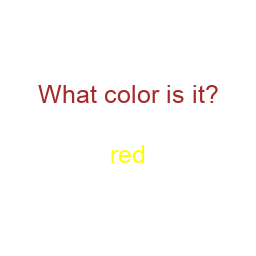
Color: yellow
Color name shown: red
Background color: white
Question text color: brown